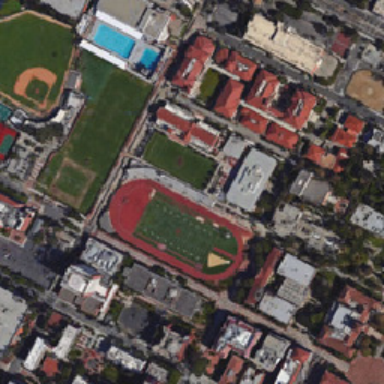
School facilities are very complete .